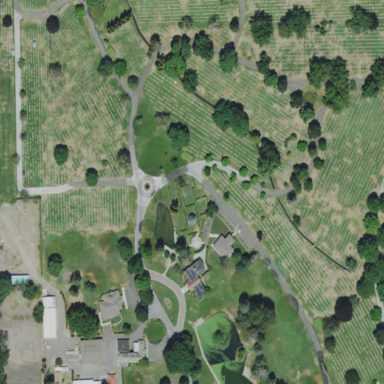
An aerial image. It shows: Cemetery.